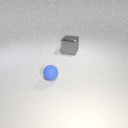
small blue rubber sphere in front of large gray metal cube